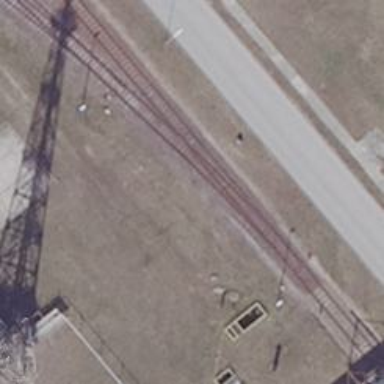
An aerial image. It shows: Railway switch.